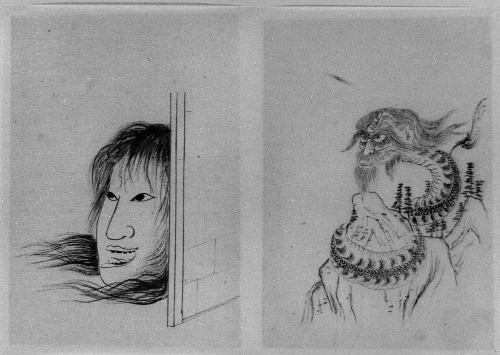
Artist: Katsushika Hokusai
Artist bio: Japanese, Tokyo (Edo) 1760–1849 Tokyo (Edo)
Date: 18th–19th century
Object type: Painting
Classification: Paintings
Medium: Two paintings mounted together; ink on paper
Culture: Japan
Period: Edo period (1615–1868)
Dimensions: Left painting: 7 11/16 x 5 1/2 in. (19.5 x 14 cm)
Right painting: 7 3/4 x 5 1/2 in. (19.7 x 14 cm)
Department: Asian Art
Credit line: Gift of Annette Young, in memory of her brother, Innis Young, 1956
Accession year: 1956
Repository: Metropolitan Museum of Art, New York, NY